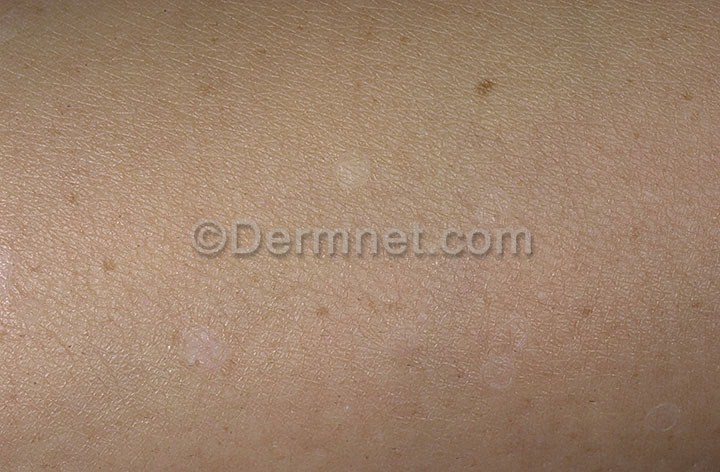
Disease: Seborrheic Keratoses and other Benign Tumors